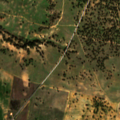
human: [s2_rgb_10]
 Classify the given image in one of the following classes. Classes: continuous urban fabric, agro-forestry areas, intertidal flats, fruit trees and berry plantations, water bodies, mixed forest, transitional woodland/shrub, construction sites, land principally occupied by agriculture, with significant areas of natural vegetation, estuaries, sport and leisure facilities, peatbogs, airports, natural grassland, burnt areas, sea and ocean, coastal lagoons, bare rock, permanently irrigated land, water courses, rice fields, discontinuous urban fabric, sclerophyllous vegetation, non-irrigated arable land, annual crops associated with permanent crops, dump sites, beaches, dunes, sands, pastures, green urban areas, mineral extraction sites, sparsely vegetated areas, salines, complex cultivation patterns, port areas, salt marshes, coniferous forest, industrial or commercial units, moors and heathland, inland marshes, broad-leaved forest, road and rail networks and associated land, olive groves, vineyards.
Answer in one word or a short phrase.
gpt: non-irrigated arable land, pastures, agro-forestry areas